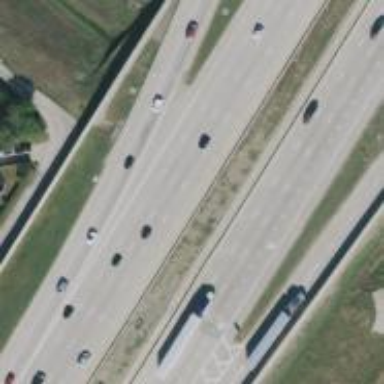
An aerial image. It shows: Motorway.